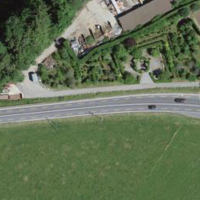
EUNIS habitat code: 55
Species observed at this site:
Platanthera bifolia